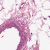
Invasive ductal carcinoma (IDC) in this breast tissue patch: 0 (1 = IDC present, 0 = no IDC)